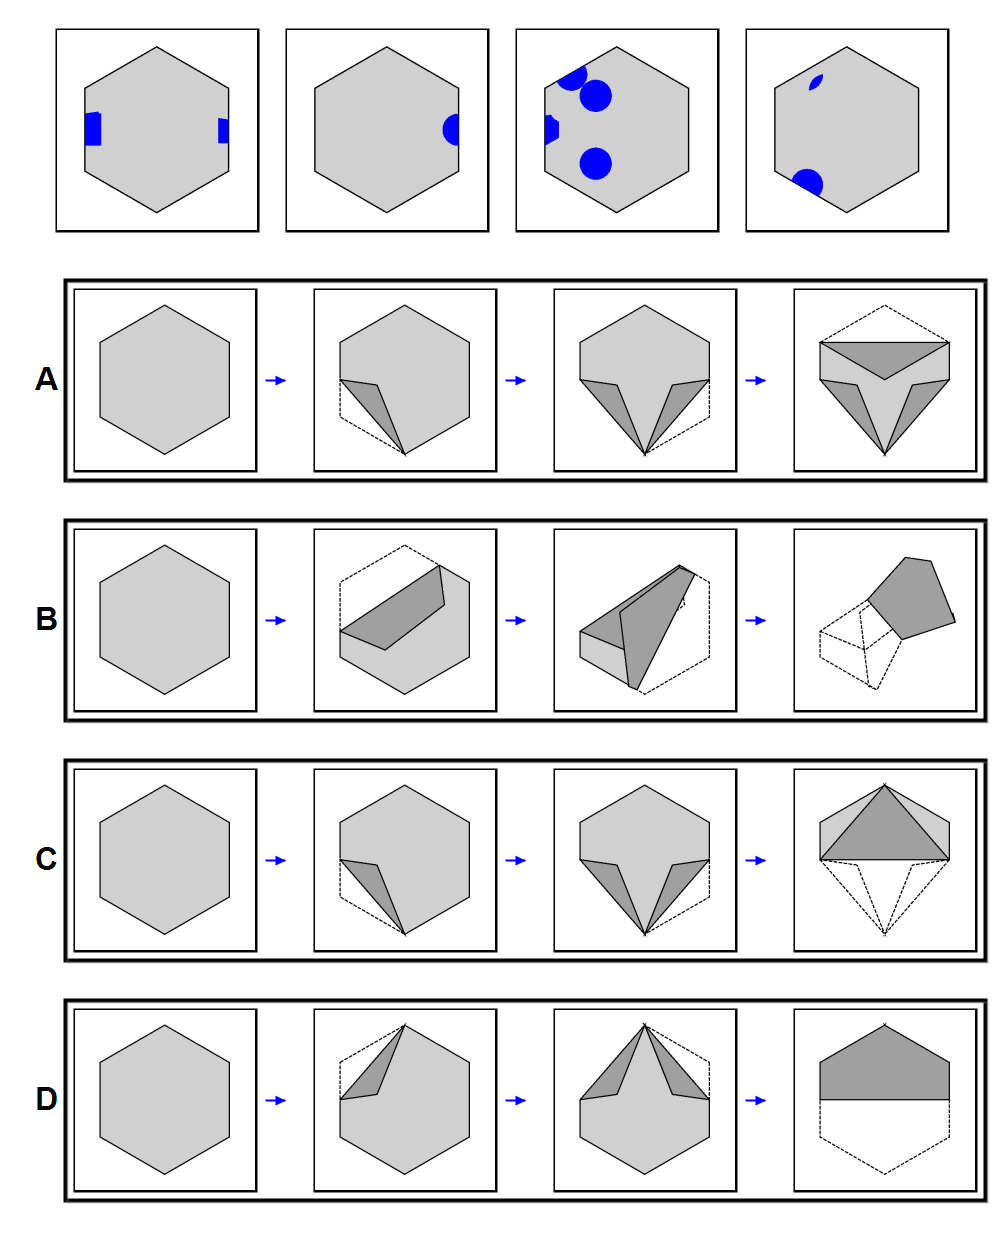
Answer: D